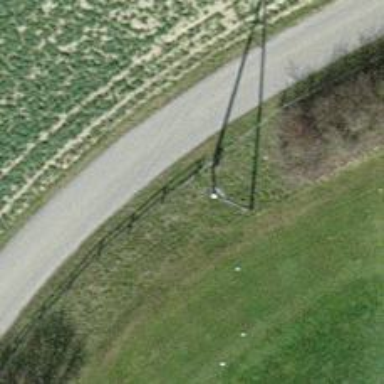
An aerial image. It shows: Power pole.